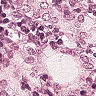
Metastatic tissue present: yes